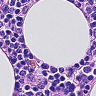
Metastatic tissue present: no